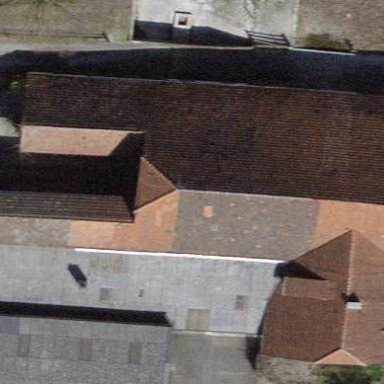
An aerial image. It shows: Building with tile roof.